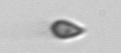
Label: Cryptophyta